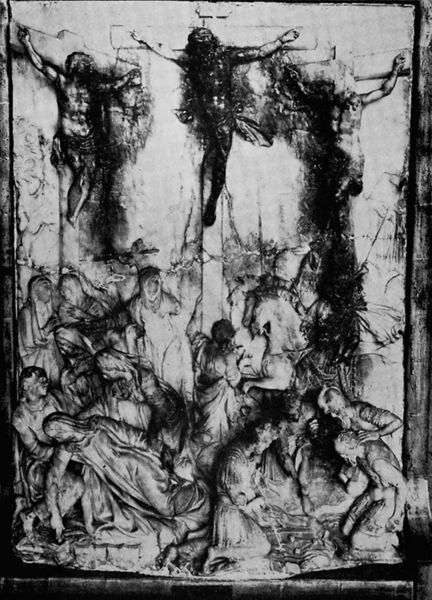
Titel: Die Kreuzigung
Künstler: Willem van den Broecke
Schlagwörter: dunkel, gott, schatten, weiß, frauen, menschen, frau, grau, marmor, männer, schwarz, skizze, zeichnung, mensch, tod, figur, drei, kontrast, pferd, chaos, relief, lanze, soldaten, metall, knie, nagel, foto, fotografie, tusche, kreuz, ruß, schwarzweiß, verbrecher, schawrz, beten, tinte, verzweiflung, schwärze, hängend, christus, jesus, kreuzigung, pieta, leid, leiden, kniend, speer, zeit, maria, beweinung, sohn, golgotha, schächer, folter, passion, inri, erhebung, halbrelief, barabas, golgota, fofo, barrabas